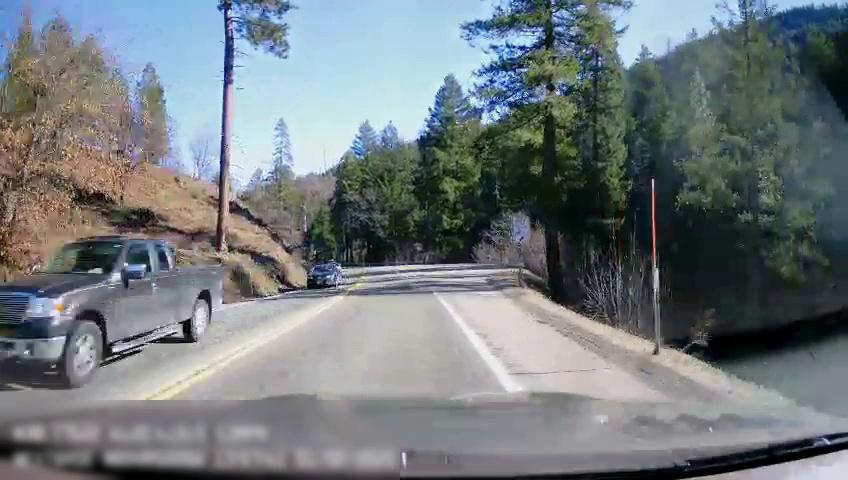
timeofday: Day
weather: Sunny
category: Drivable Space
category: Drivable Space
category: Vehicles | Truck
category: Vehicles | Car
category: Lanes | Opposite Lane
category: Lanes | Current Lane
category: Lanes | Opposite Lane
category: Lanes | Current Lane